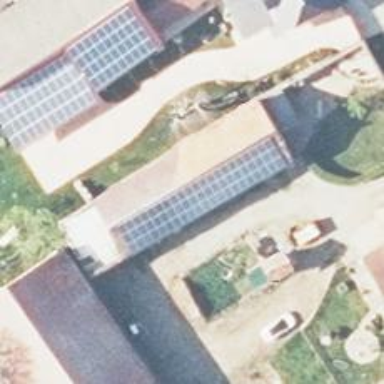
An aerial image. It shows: Solar-powered generator using photovoltaic technology. This small installation generates electricity through solar photovoltaic panels.